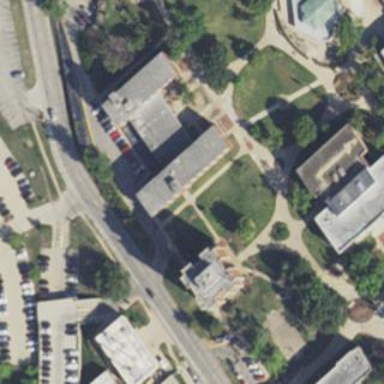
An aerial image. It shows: University building.